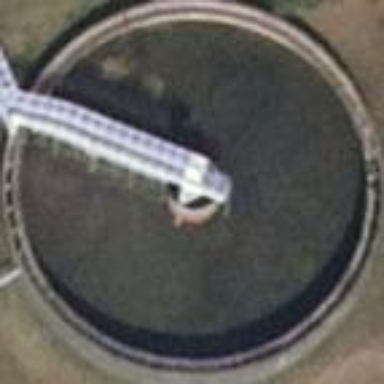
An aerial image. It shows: Body of wastewater.